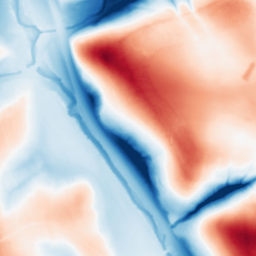
Category: multiscale
Decomposition family: dog_multiscale
Decomposition parameters: sigma_ratio: 2
n_scales: 6
base_sigma: 0.5
Upsampling method: linear_exact
Upsampling parameters: scale: 4
Upsampling scale: 4